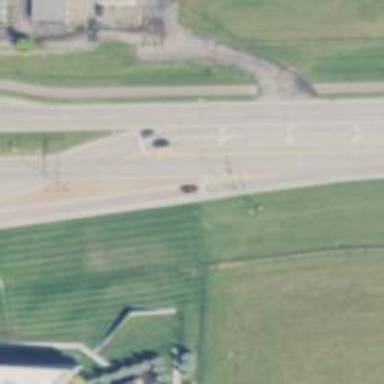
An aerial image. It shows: Solid stop line on the road marking.